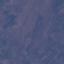
Land use / land cover: HerbaceousVegetation